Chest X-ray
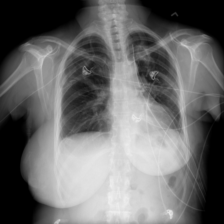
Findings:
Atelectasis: negative
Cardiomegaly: negative
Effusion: negative
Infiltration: negative
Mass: negative
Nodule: negative
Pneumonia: negative
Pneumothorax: negative
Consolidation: negative
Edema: negative
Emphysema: negative
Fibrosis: negative
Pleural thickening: negative
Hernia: negative